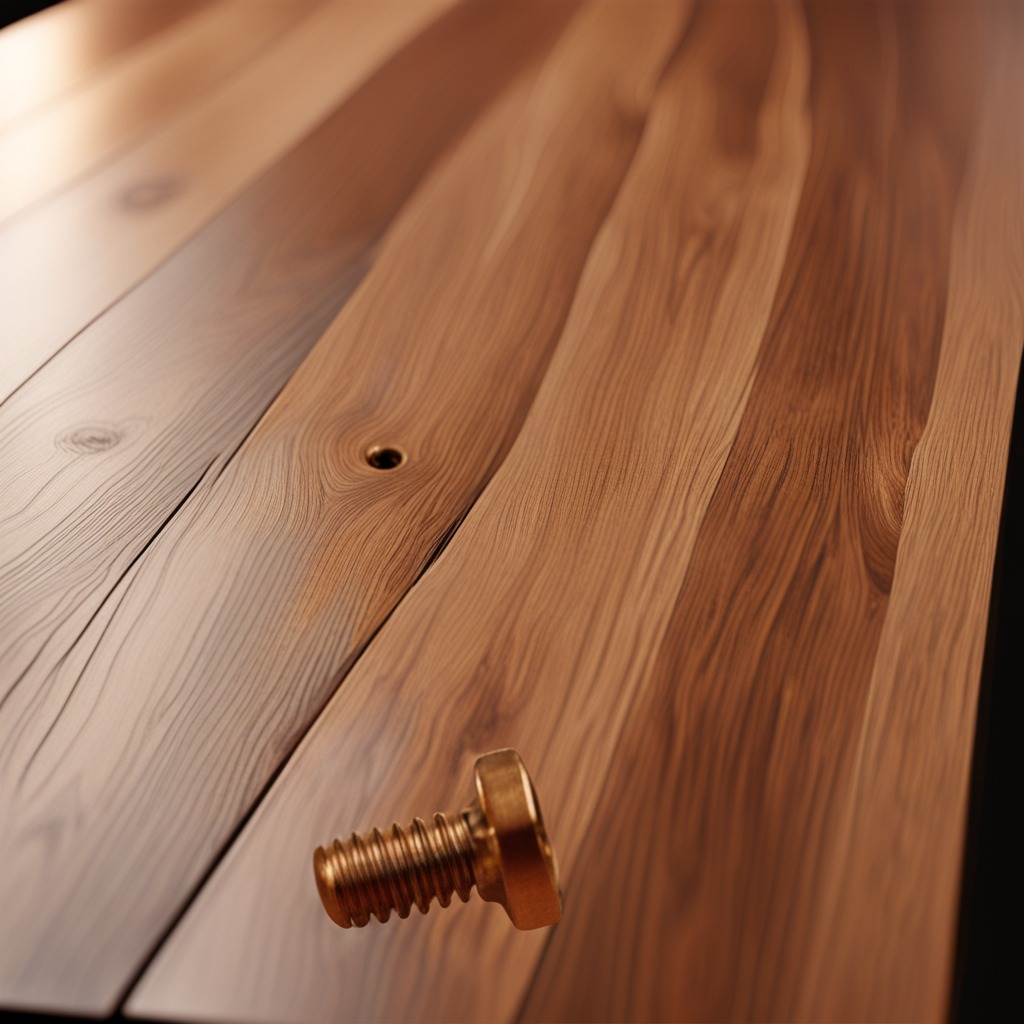
A metal screw is lying on the wooden table in a carpentry studio.